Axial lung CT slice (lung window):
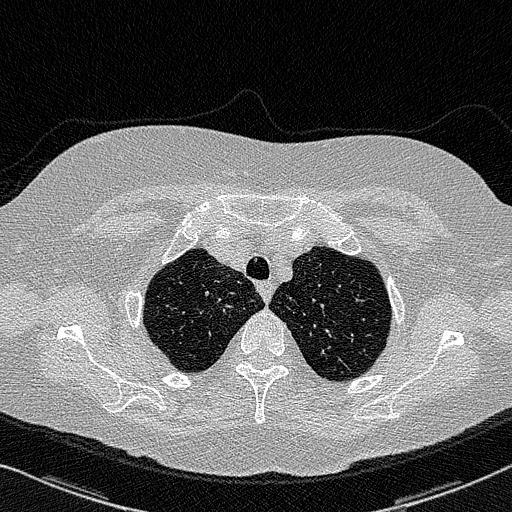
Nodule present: no